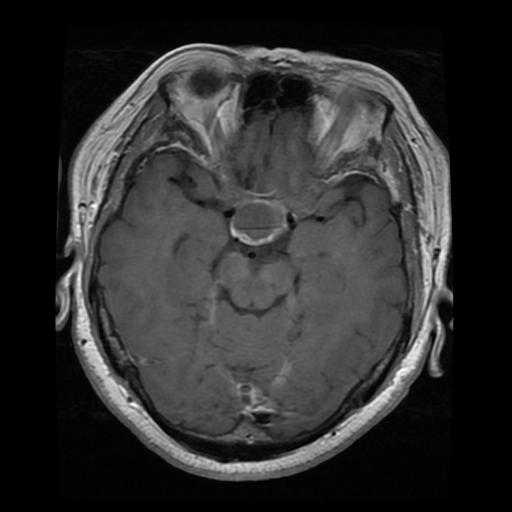
Label: pituitary